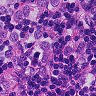
Metastatic tissue present: yes